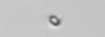
Label: nanoplankton_mix